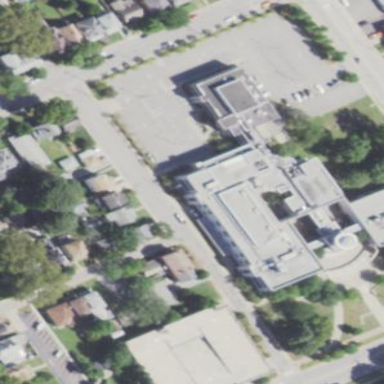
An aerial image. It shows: Courthouse building.